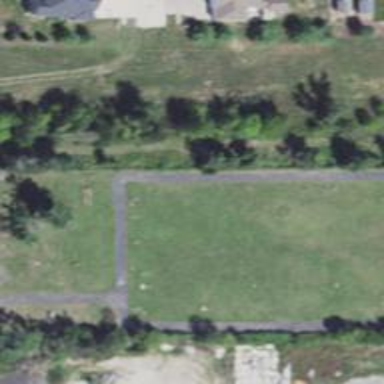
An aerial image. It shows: Cemetery.